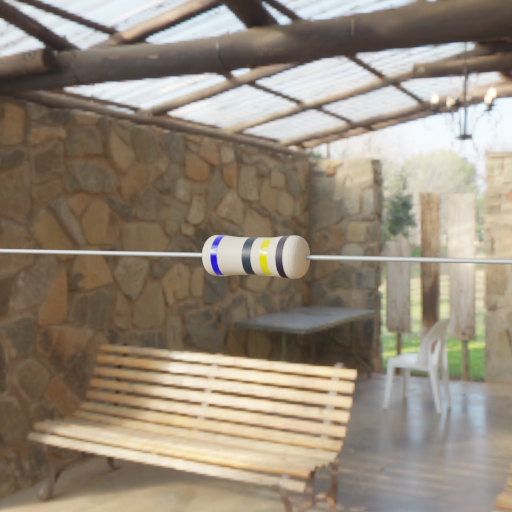
Resistor colour bands (in order): blue, black, yellow, black